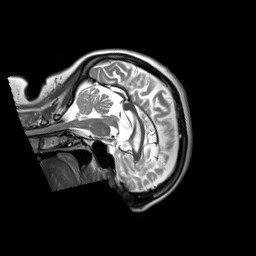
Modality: T2w
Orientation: sagittal
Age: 64
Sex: female
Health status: ill
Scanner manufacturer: siemens
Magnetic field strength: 3 T
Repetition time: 2.8 s
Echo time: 0.326 s